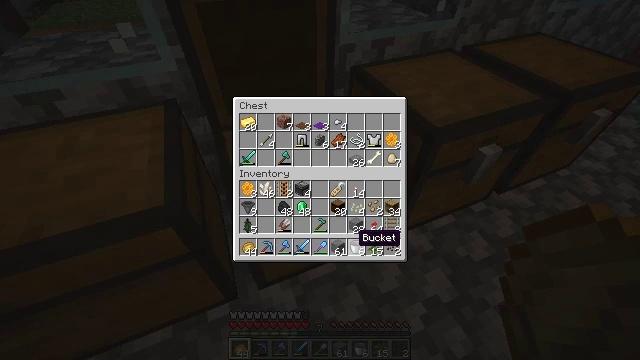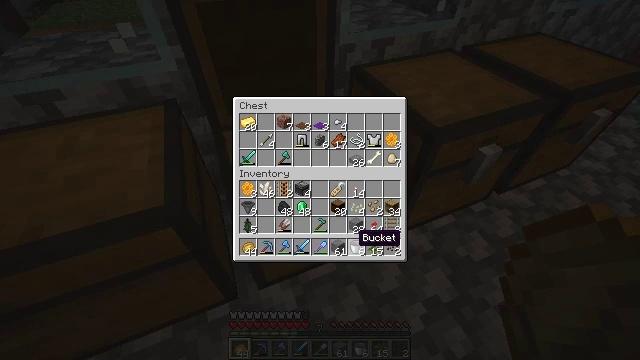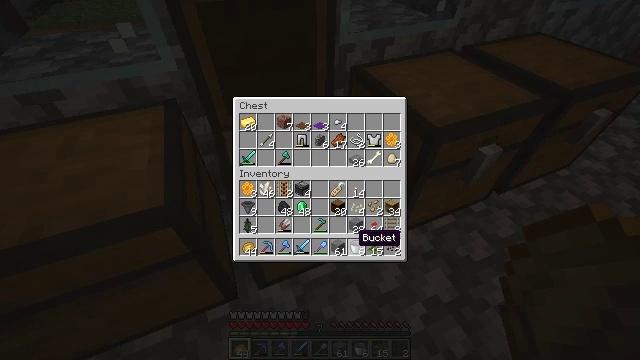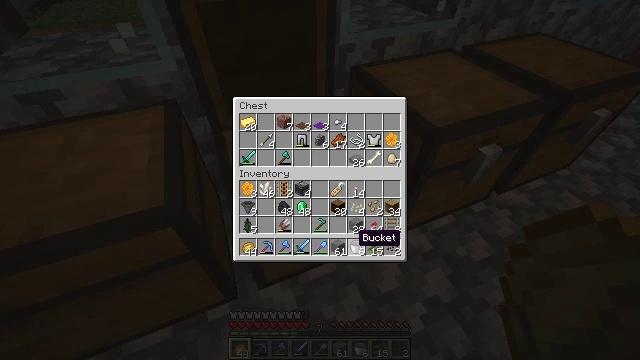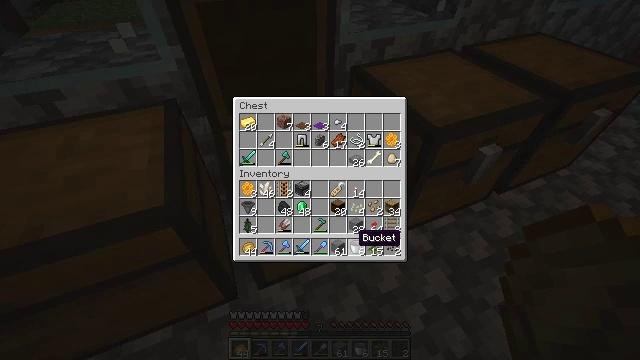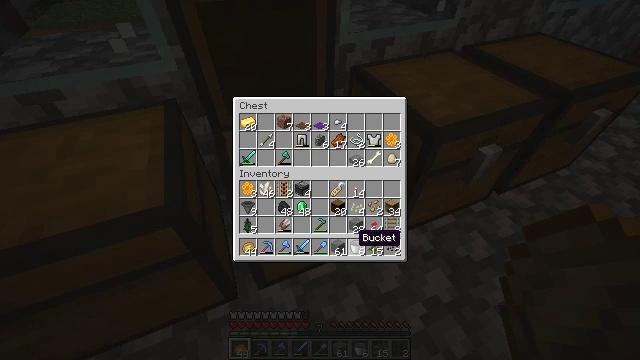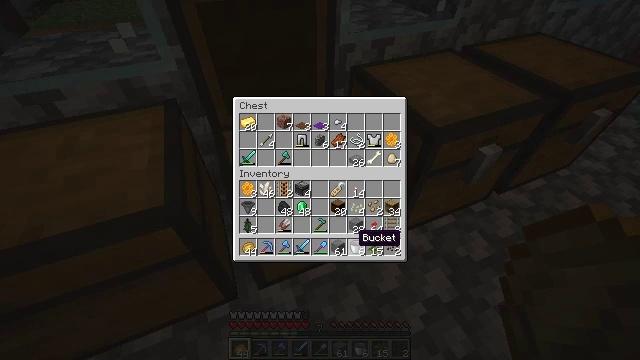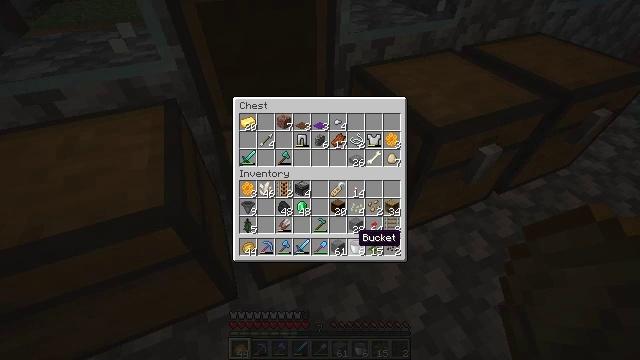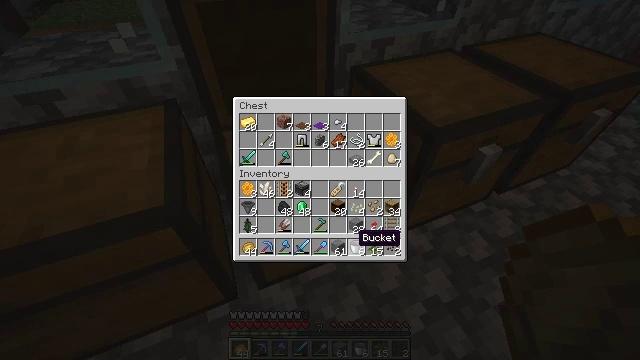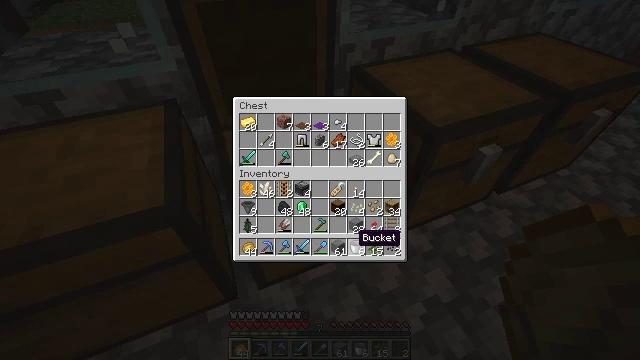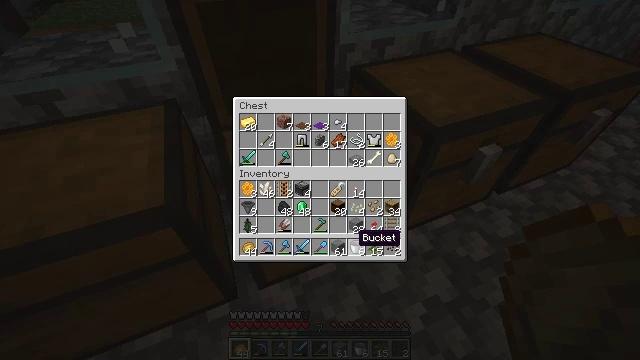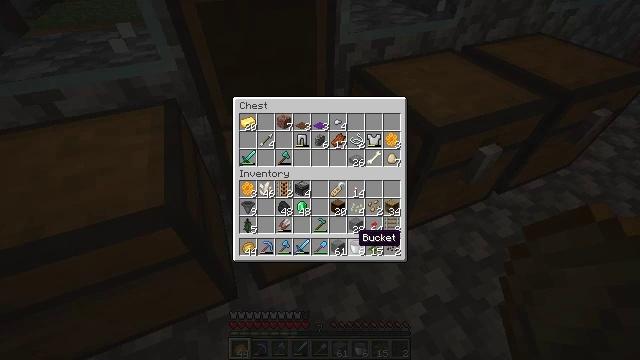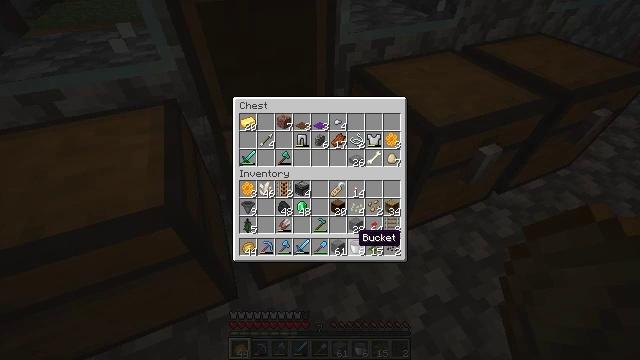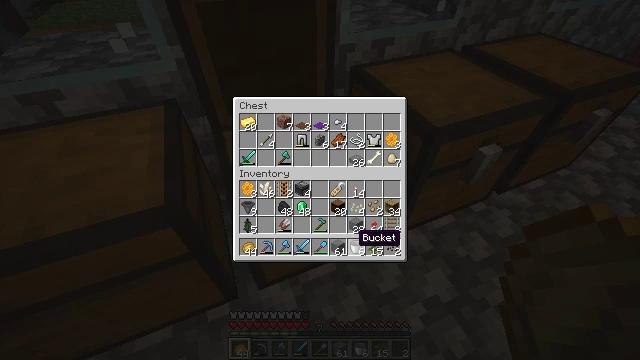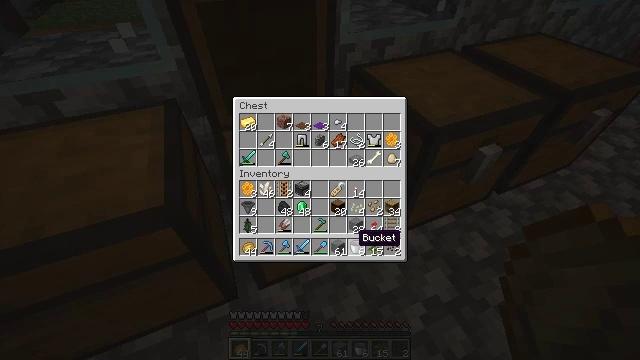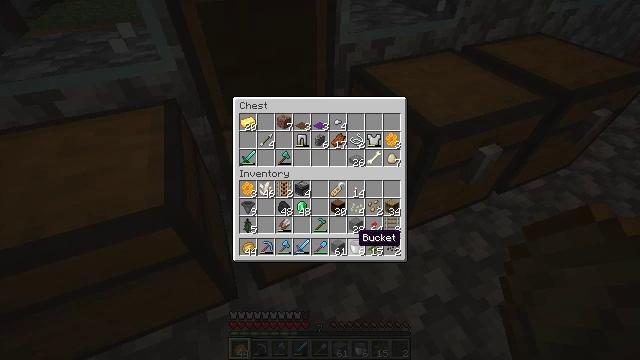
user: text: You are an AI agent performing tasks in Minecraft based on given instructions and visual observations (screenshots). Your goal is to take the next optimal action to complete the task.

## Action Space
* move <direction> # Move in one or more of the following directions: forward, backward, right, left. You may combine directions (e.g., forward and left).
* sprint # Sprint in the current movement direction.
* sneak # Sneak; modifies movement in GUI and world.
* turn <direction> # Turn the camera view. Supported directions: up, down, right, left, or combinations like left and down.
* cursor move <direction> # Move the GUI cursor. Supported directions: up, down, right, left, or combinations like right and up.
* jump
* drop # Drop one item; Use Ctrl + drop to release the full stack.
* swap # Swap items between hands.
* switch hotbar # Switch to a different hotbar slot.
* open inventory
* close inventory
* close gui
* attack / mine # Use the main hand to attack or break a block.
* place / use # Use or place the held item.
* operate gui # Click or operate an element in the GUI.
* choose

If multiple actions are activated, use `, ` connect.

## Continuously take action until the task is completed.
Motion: motion action
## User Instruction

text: Mine the brewing stand from your base.
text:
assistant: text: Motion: no_op
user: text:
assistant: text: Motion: no_op
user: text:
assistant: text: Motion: no_op
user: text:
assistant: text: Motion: no_op
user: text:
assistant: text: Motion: no_op
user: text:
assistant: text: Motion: no_op
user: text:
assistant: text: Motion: no_op
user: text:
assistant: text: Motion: no_op
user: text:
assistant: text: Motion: no_op
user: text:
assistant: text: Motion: no_op
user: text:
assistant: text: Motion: no_op
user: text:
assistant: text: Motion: no_op
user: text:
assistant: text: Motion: no_op
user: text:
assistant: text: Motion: no_op
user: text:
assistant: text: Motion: no_op
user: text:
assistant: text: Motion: no_op
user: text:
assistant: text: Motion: no_op
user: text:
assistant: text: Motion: no_op
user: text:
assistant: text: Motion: no_op
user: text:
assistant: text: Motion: no_op
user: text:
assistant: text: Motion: no_op
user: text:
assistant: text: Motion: no_op
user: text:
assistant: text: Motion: no_op
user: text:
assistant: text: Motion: no_op
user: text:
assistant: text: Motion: no_op
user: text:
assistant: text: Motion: no_op
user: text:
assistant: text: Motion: no_op
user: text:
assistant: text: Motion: no_op
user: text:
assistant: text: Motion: no_op
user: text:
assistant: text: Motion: no_op